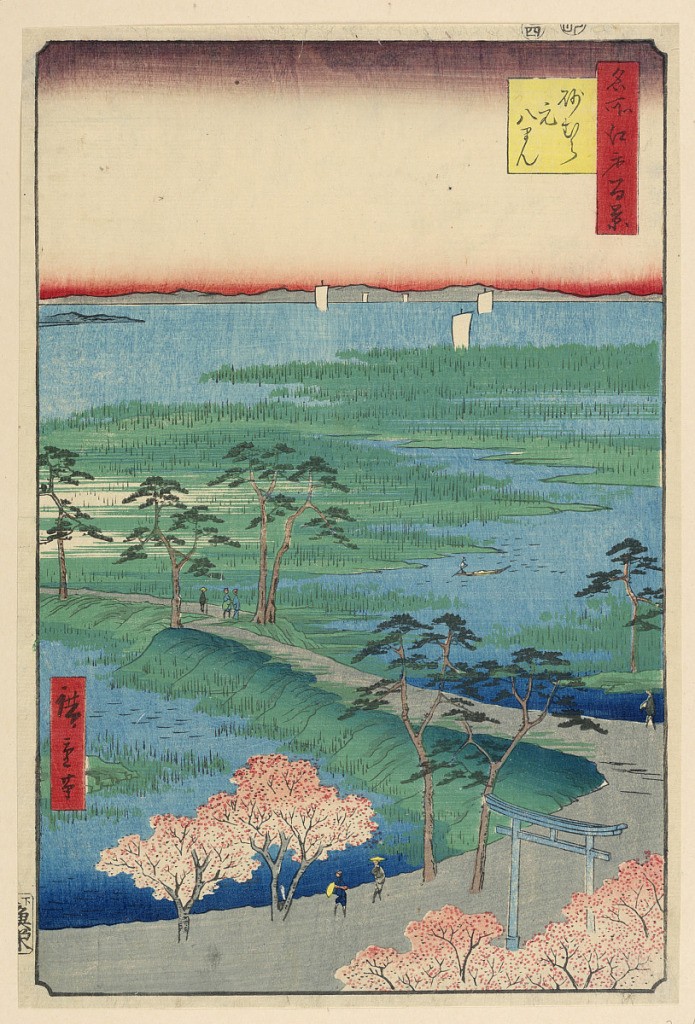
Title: Former Hachiman Shrine, Sunamura (Sunamura Moto-Hachiman) From the Series One Hundred Famous views of Edo
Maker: Ando Hiroshige, Japanese, 1797–1858
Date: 1856
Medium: Woodblock print in colored ink on paper
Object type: Print
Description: This bird's eye view looks out onto Edo Bay from the Moto-Hachiman Shrine. Directly below is the torii, the gateway entrance to the shrine, and two prominent figures along the pathway. One figure is shown carrying a big yellow hat while the other is smoking a pipe. The path continues behind these detailed figures between the marshes and leads out beyond the bay. Further along the trail, three more distinct characters stand, surrounded by tall pines, and a lone fisherman is spotted rowing his boat through the reeds. Soon after this print was made, the land was drained for rice paddy fields and other farmland. Today it remains part of Tokyo's Koto-Ku district.